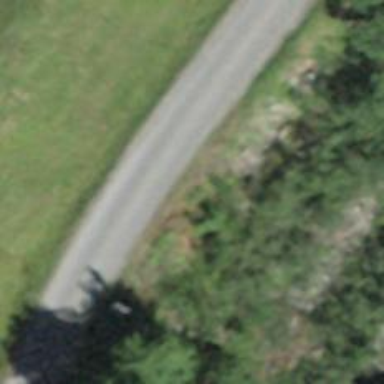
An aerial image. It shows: Unclassified paved road.